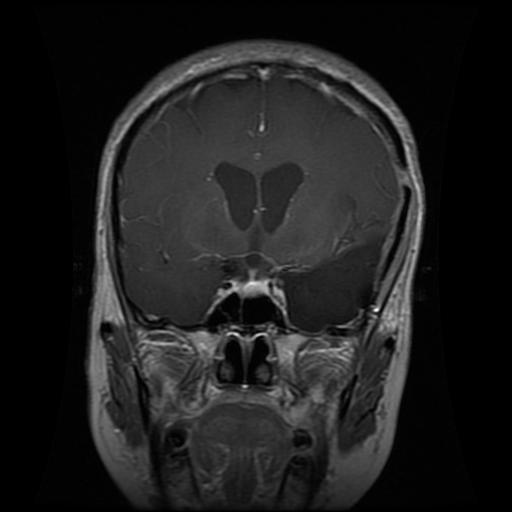
Label: glioma